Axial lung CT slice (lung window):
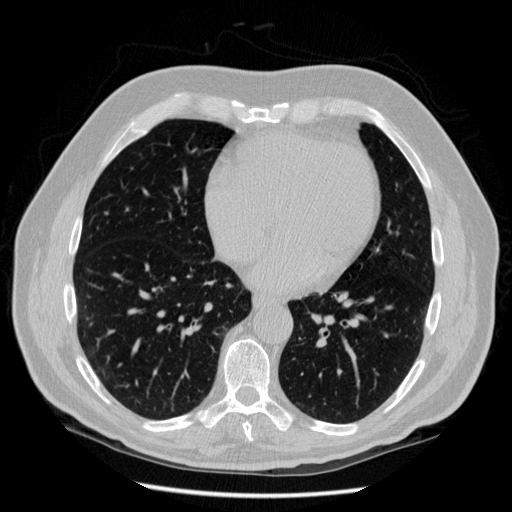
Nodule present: no